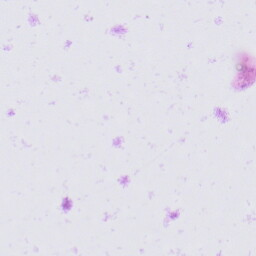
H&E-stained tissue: Prostate